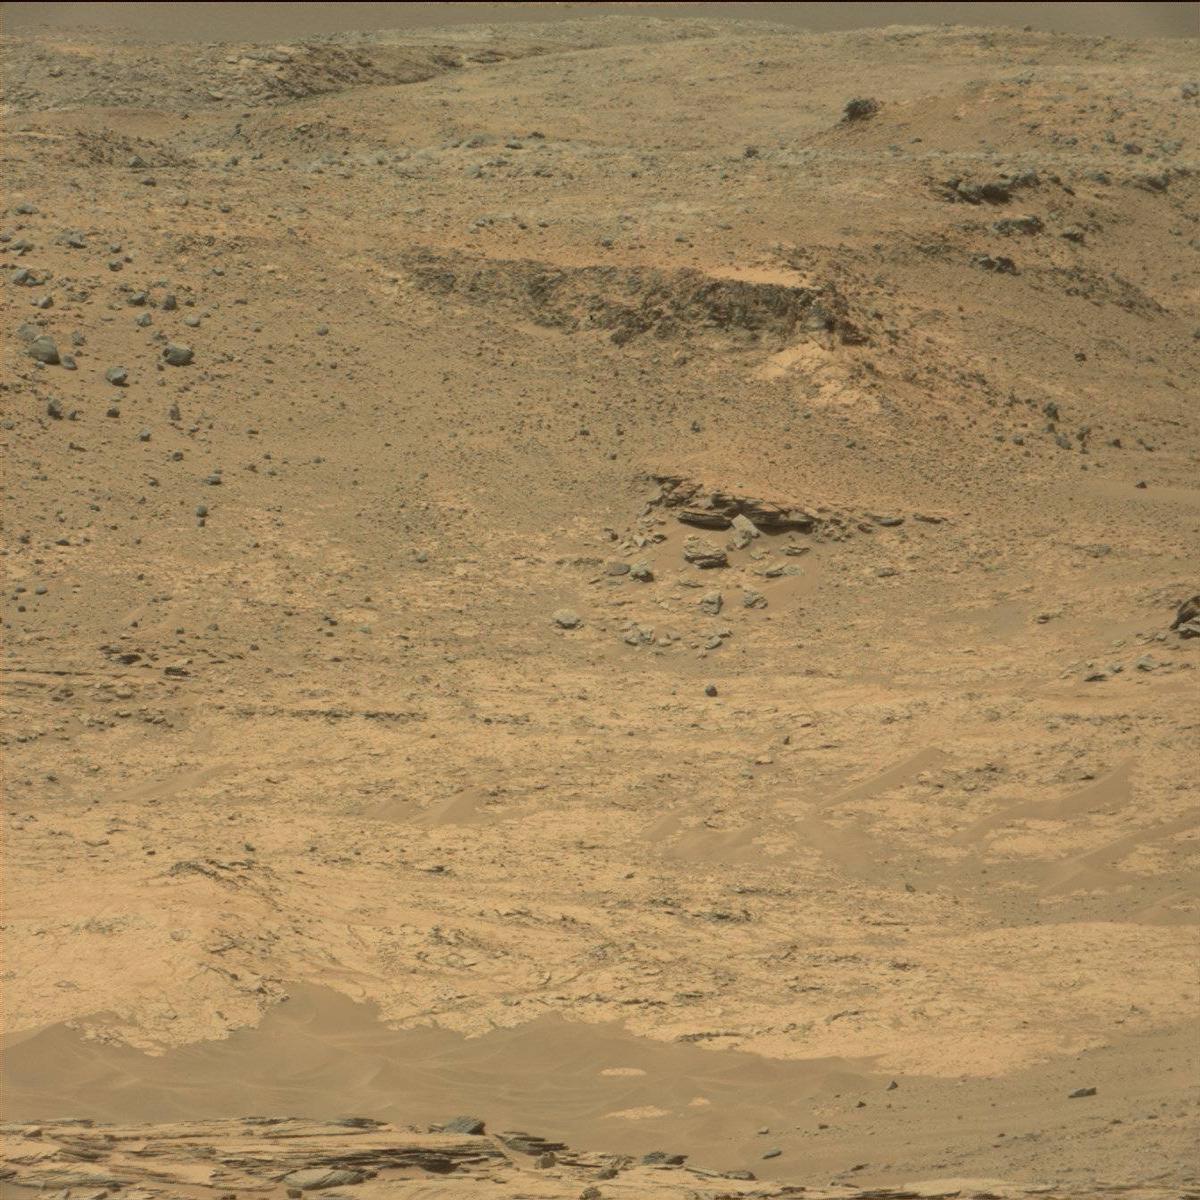
Terrain classes present: Bedrock, Ridge, Rock, Sand / Soil